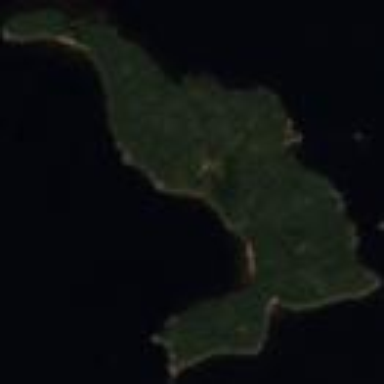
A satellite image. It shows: Island with woodland that serves as nature reserve.